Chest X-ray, PA view. Patient: 12 years old, sex M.
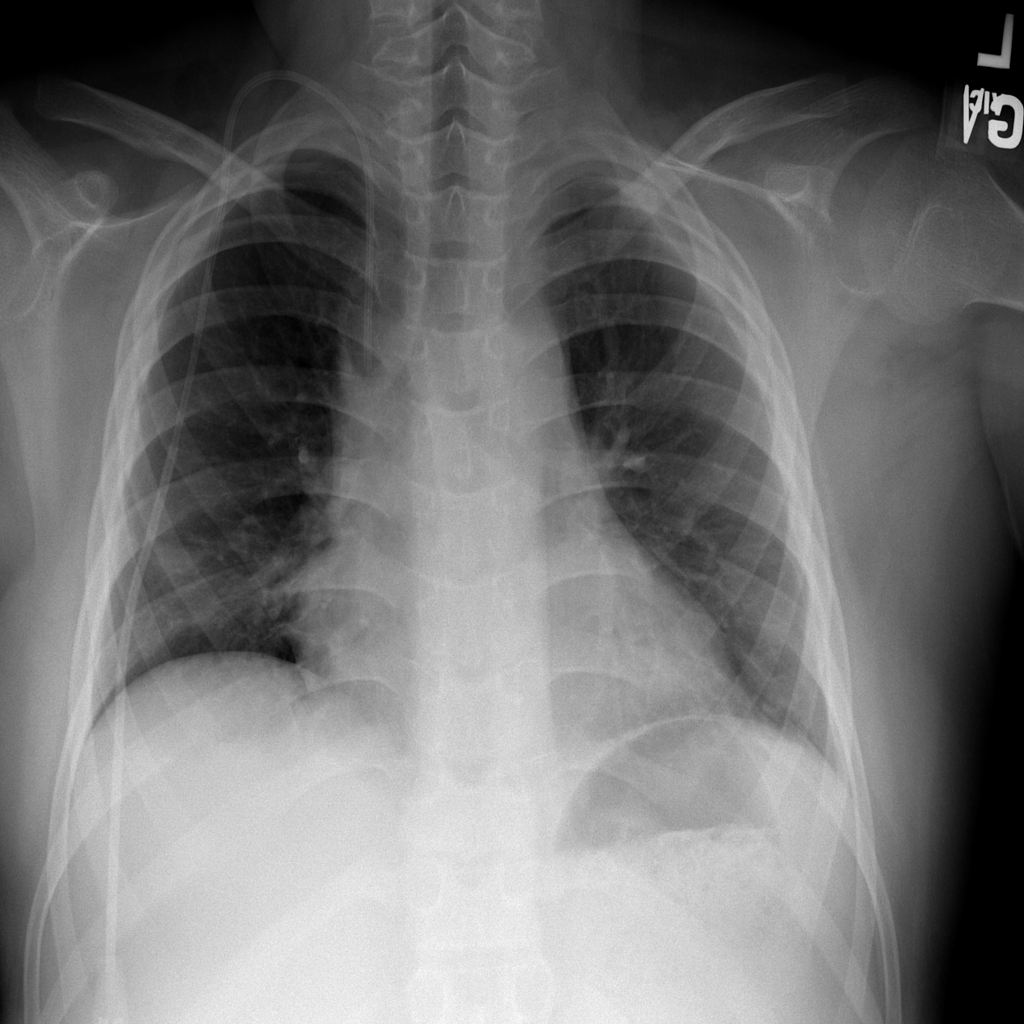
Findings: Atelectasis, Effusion